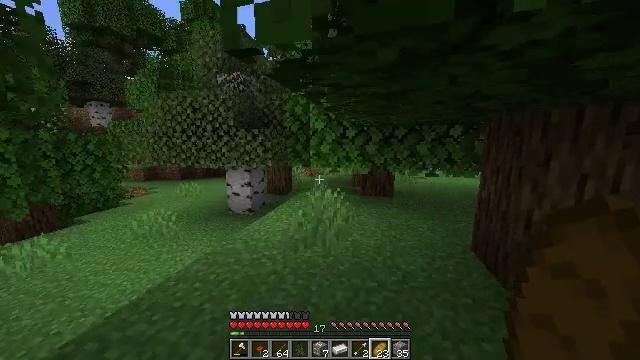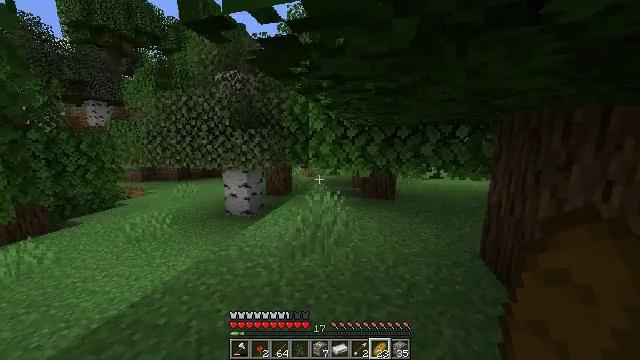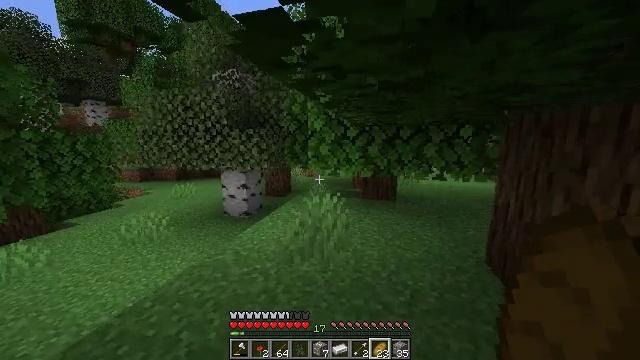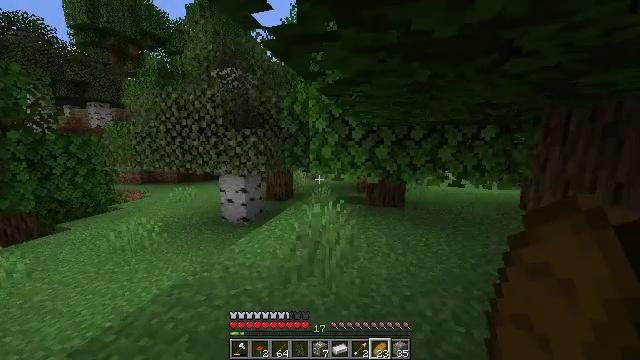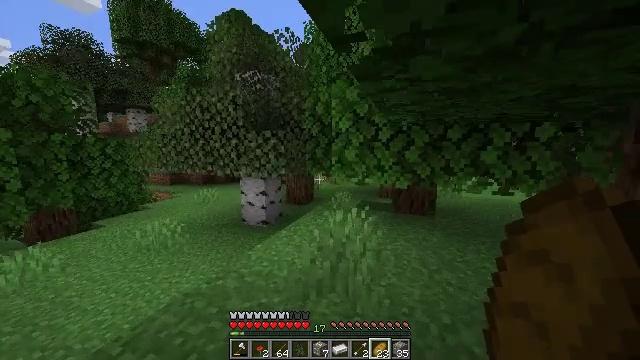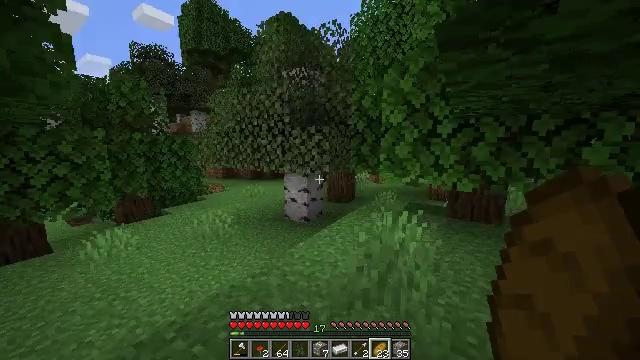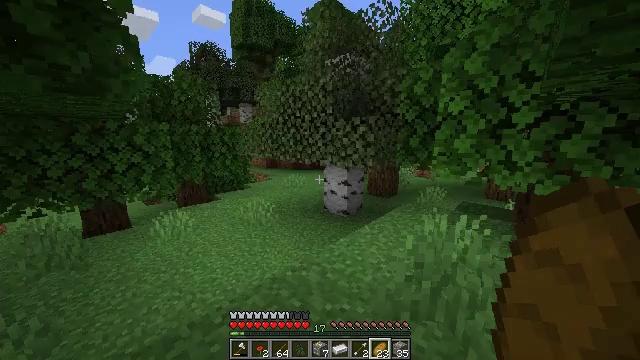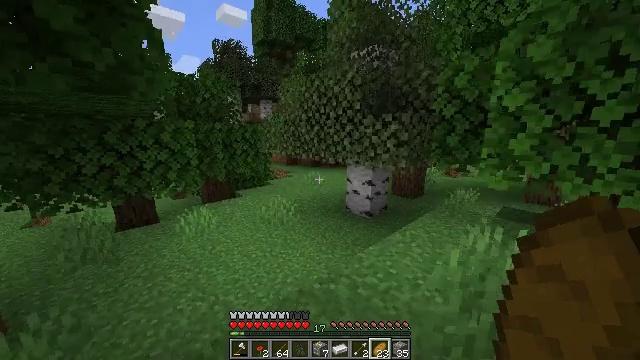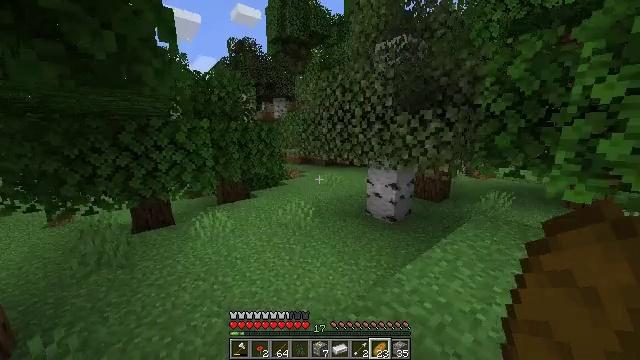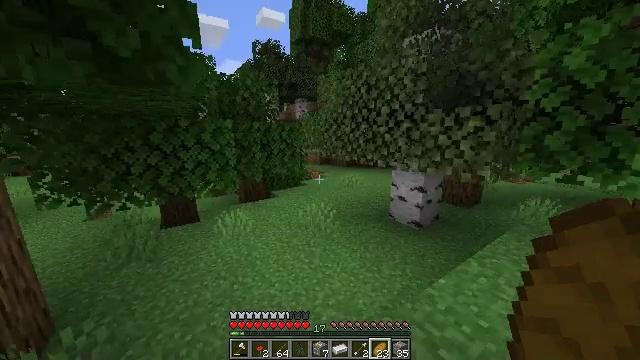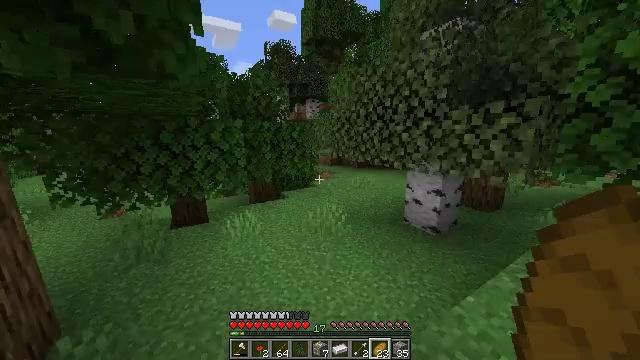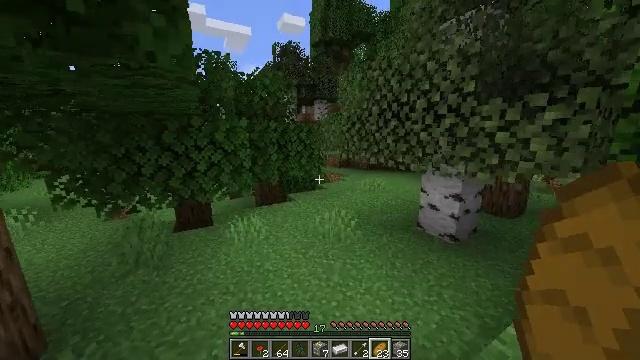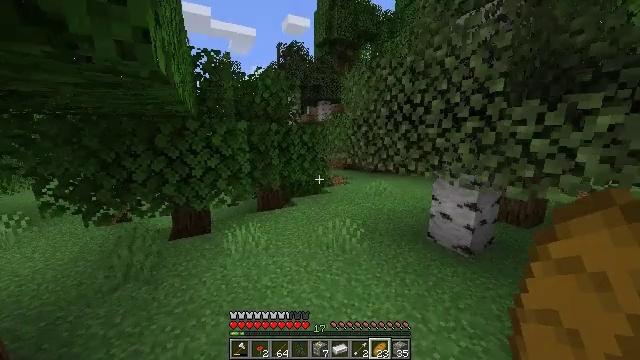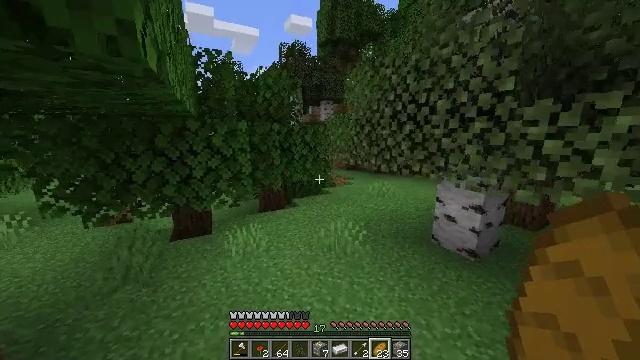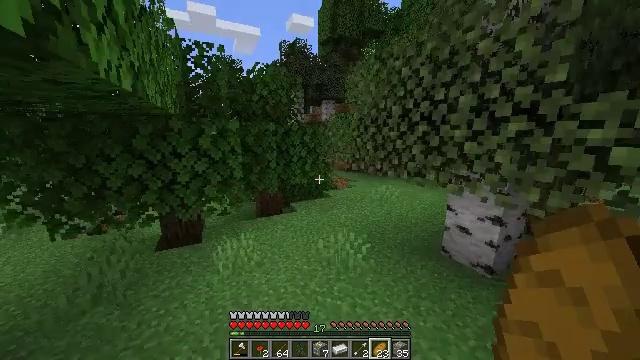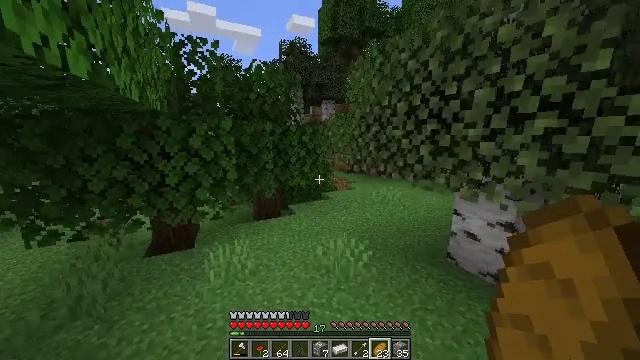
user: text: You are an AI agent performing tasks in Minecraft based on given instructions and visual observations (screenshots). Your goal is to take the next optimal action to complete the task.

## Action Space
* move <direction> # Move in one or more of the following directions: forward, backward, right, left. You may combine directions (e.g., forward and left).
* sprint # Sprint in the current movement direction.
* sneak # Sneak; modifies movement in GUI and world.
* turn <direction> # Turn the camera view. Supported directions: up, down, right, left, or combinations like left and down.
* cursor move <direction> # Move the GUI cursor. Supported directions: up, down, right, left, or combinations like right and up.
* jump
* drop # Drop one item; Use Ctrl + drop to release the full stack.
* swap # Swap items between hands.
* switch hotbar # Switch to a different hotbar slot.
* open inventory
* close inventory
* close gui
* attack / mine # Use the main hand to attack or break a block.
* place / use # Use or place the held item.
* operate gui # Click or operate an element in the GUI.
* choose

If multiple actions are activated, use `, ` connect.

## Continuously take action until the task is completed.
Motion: motion action
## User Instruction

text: Harvest grass block to clear the area.
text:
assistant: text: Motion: move forward, sprint
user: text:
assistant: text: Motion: move forward, sprint
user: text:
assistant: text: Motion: move forward, sprint, turn left
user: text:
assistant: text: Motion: move forward and move left, sprint, turn left
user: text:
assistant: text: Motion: move forward and move left, sprint, turn left
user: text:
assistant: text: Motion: move forward and move left, sprint, turn left and down
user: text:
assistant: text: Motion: move forward and move left, sprint, turn left
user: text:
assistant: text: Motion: move forward, sprint, turn left
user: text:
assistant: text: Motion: move forward, sprint, turn left
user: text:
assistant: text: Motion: move forward, sprint, turn left
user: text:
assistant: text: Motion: move forward, sprint, turn left
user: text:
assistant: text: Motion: move forward, sprint, turn left
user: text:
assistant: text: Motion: move forward, sprint, use / place
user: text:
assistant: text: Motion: move forward, sprint, use / place
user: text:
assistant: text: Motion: move forward, sprint, use / place
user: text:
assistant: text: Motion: move forward, sprint, use / place
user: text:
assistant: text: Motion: move forward, sprint, use / place
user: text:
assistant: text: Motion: move forward, sprint, use / place
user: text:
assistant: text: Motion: move forward, sprint, turn right, use / place
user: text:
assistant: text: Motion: move forward, sprint, turn right and down, use / place
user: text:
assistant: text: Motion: move forward, sprint, turn right, use / place
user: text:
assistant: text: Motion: move forward, sprint, turn right, use / place
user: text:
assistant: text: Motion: move forward, sprint, turn right
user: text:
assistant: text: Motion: move forward, sprint, turn right and up
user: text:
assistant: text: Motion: move forward, sprint, turn right and up
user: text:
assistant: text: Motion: move forward, sprint, turn right
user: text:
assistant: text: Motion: move forward, sprint
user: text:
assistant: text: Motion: move forward, sprint
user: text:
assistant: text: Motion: move forward, sprint, turn right
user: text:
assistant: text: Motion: move forward, sprint, turn right